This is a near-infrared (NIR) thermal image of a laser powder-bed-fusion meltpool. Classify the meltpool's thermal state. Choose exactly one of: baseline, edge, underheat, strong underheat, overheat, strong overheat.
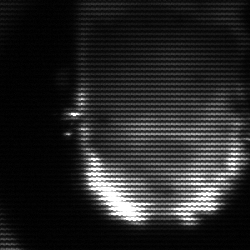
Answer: baseline